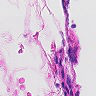
Metastatic tissue present: no